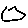
Label: hexagon